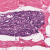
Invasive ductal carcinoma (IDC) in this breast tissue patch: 0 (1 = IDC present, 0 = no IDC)